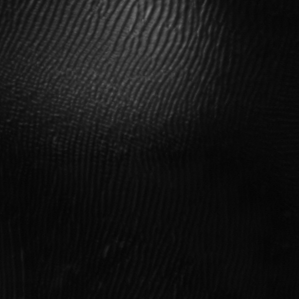
Label: frost